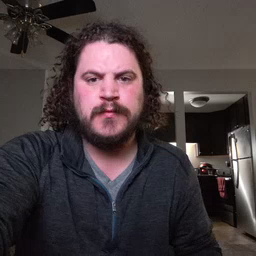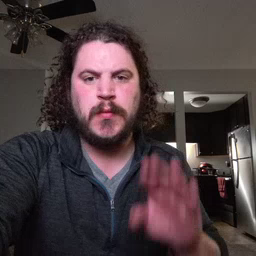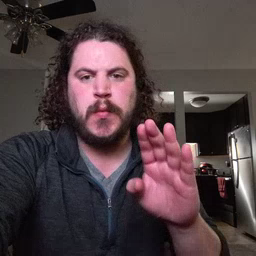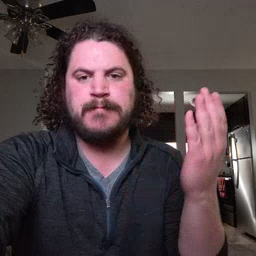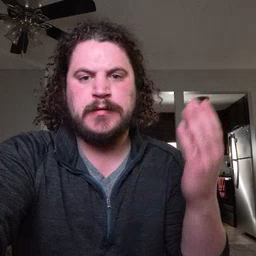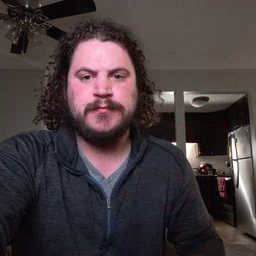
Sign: open